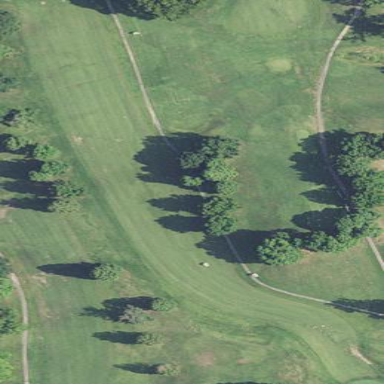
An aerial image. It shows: Golf fairway surrounded by grass.